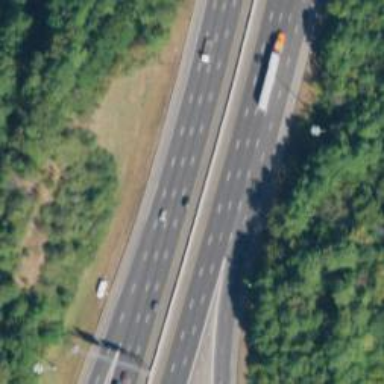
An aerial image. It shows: Motorway junction.